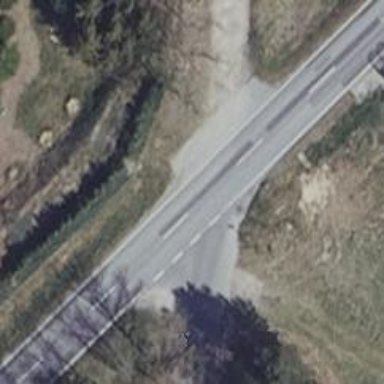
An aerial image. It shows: Asphalt road classified as primary highway.